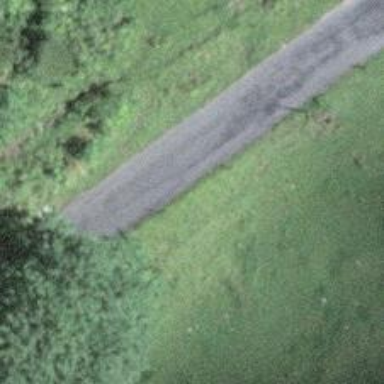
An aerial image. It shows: Unclassified road.